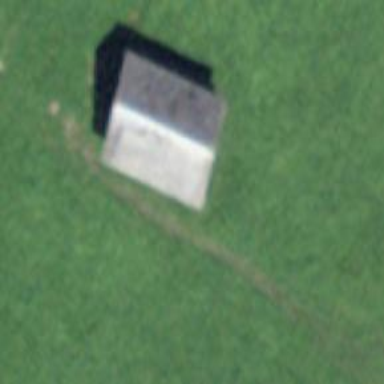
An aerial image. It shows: Cabin is depicted in the image.